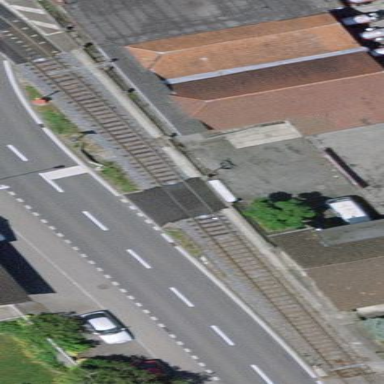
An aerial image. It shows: Railway area.